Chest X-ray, PA view. Patient: 58 years old, sex F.
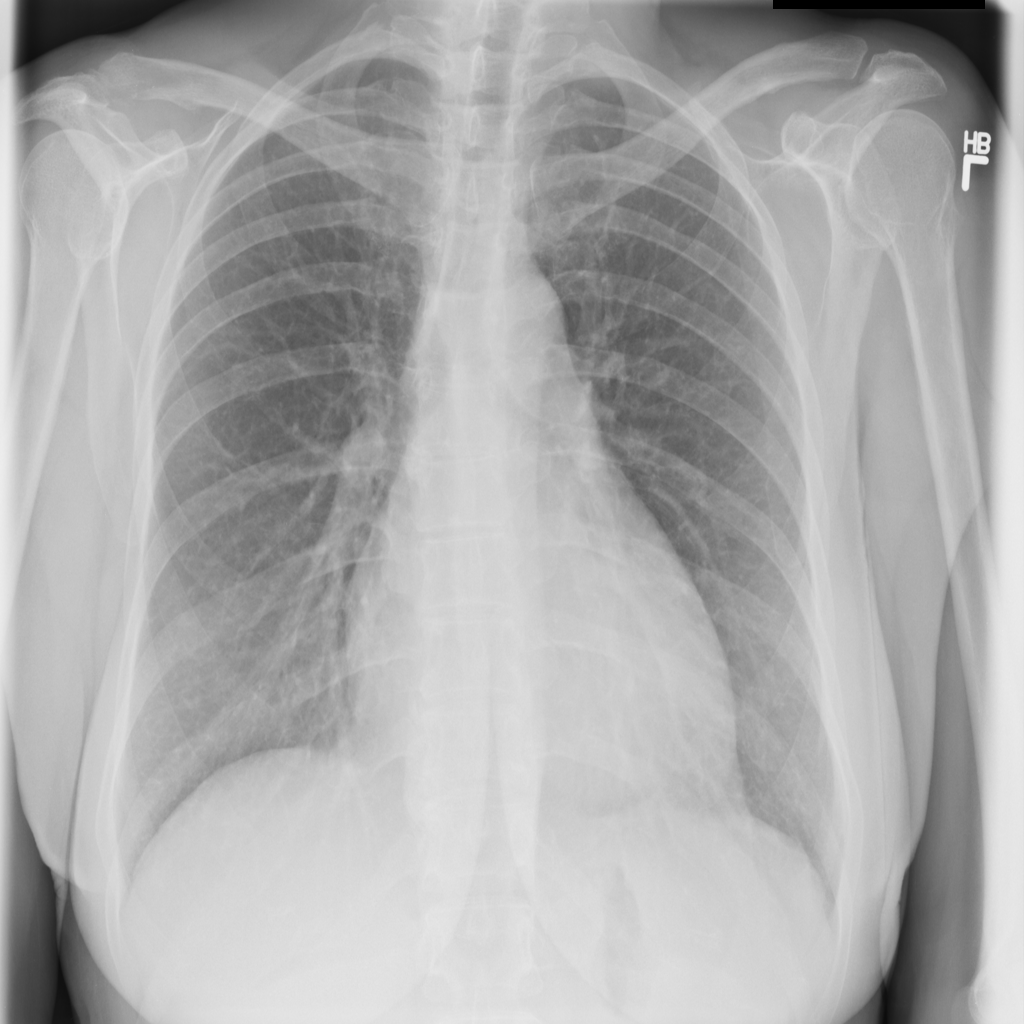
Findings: No Finding